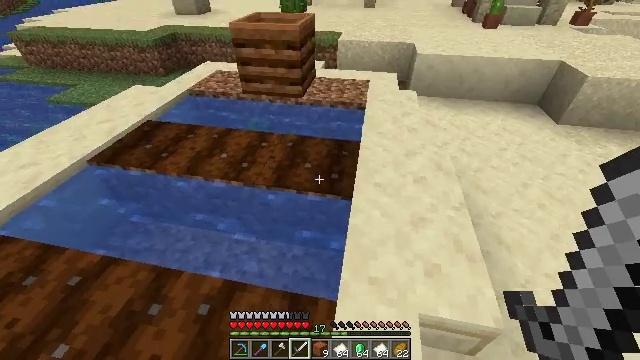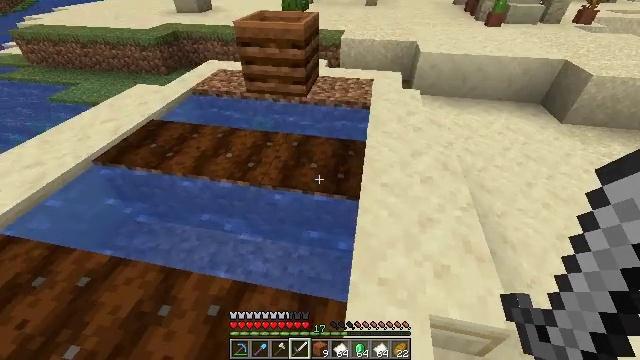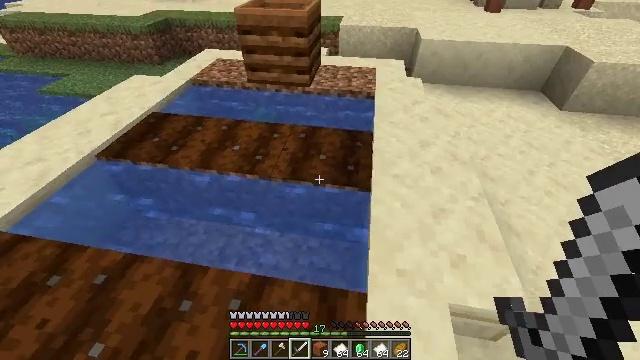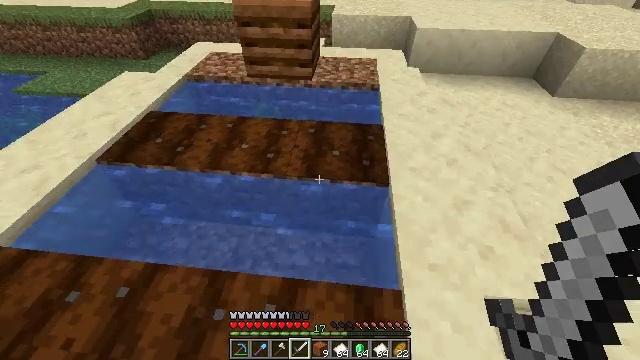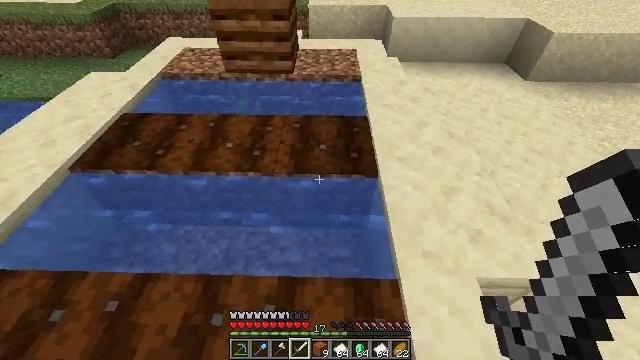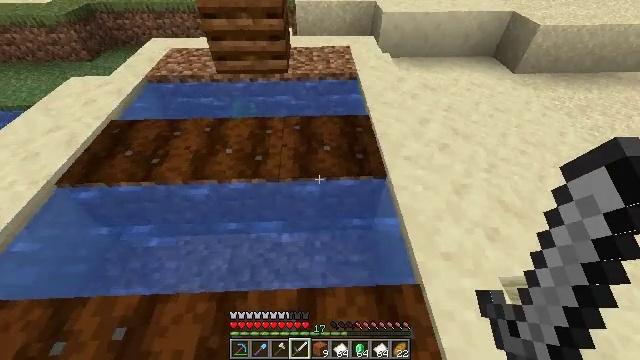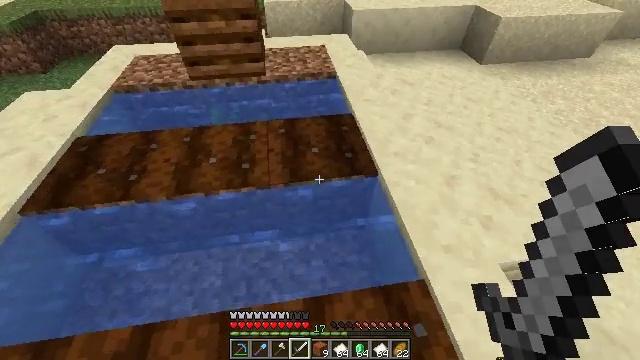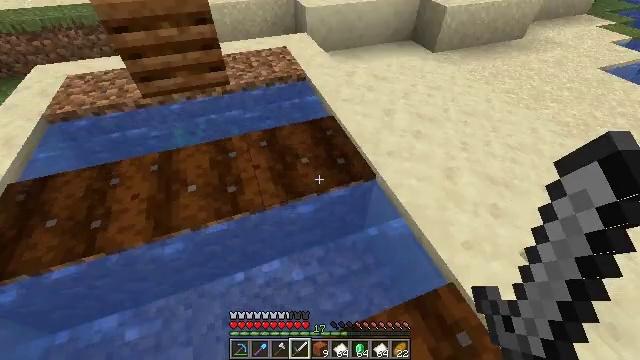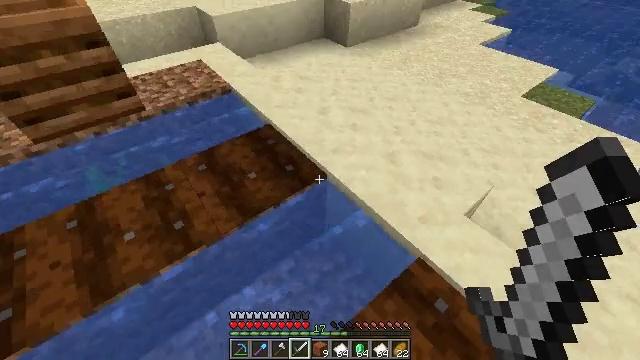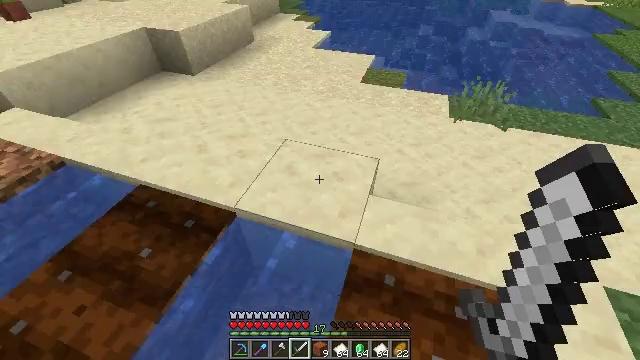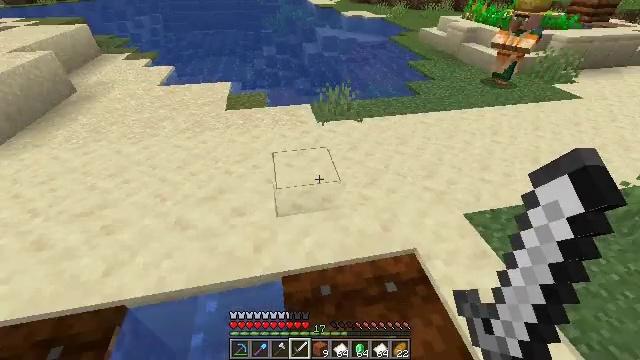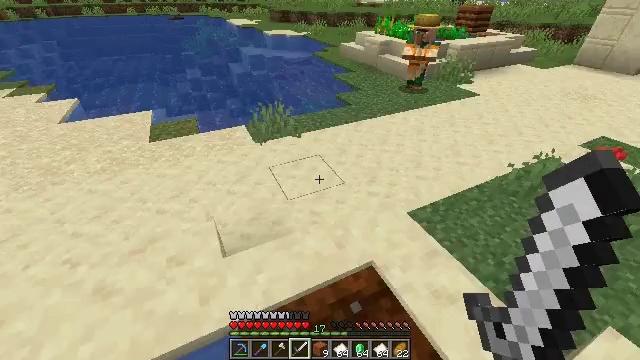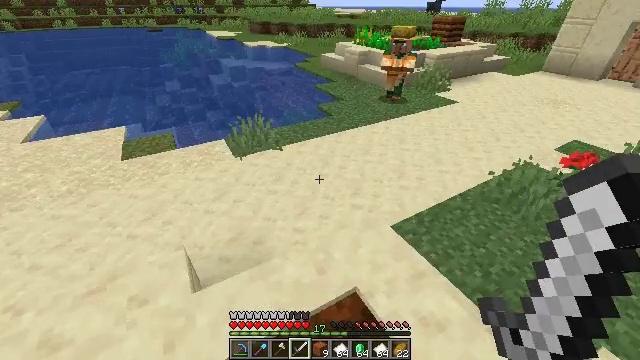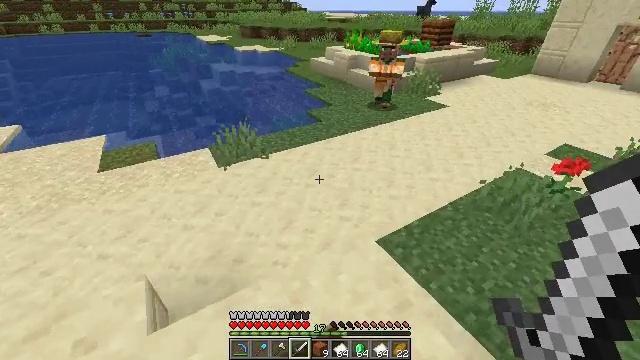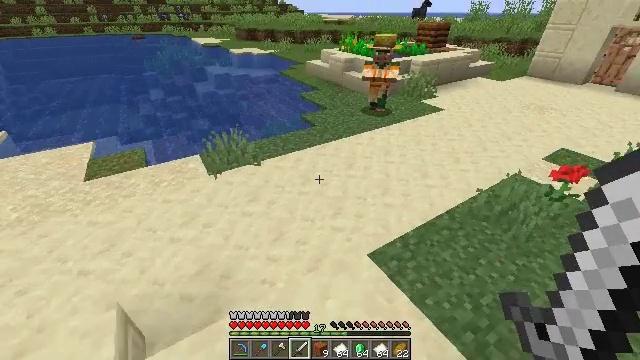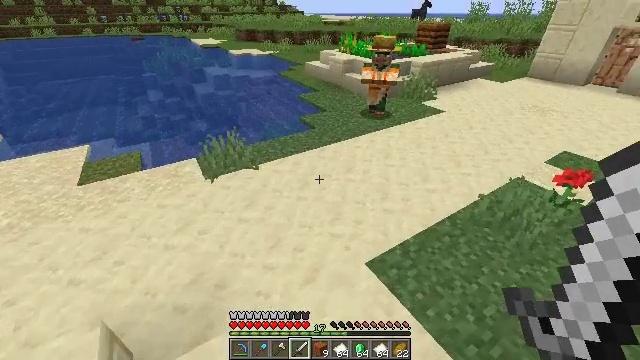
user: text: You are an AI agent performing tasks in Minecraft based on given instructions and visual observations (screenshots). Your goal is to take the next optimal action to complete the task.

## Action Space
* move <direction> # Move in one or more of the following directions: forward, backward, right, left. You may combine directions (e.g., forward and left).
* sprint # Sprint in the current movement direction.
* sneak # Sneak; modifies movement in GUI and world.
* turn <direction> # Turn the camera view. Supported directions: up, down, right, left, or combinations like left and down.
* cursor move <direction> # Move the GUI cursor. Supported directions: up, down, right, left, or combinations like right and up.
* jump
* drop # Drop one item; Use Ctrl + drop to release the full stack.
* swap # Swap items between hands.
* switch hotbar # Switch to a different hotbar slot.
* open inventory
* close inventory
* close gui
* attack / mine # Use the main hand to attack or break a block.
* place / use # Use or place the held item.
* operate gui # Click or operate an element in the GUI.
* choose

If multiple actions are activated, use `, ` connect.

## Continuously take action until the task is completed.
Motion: motion action
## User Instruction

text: Get wheat from the farmland.
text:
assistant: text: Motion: move left
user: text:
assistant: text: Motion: move left, turn right and down
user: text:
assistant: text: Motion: move forward and move left, turn right and down
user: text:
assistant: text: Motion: move forward and move left, turn right and down
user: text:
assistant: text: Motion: move forward and move left, turn right
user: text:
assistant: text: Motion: move forward and move left, turn right
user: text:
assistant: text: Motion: move forward and move left, turn right
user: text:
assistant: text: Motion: move forward and move left, turn right
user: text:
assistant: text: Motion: move forward and move right, turn right and up
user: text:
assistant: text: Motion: move forward and move right, turn right and up
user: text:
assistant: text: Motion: move forward and move right, turn right and up
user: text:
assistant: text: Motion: move forward and move right, turn right and up
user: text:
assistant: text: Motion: move forward and move right, turn right
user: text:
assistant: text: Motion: move forward
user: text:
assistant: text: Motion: move forward
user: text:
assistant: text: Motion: move forward, open inventory
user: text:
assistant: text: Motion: open inventory
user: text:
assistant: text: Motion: open inventory
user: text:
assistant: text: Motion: open inventory
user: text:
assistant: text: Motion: no_op
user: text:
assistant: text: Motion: no_op
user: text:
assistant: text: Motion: cursor move right
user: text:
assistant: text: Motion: cursor move right and down
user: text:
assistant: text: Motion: cursor move right and down
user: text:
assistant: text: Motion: cursor move right
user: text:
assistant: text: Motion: cursor move right
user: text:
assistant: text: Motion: cursor move right
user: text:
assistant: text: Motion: no_op
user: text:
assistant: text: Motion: cursor move right
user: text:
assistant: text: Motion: cursor move right